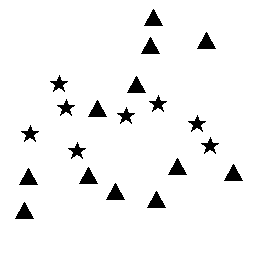
Squares: 0
Triangles: 12
Stars: 8
Total shapes: 20